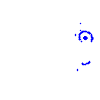
Particle: kaon